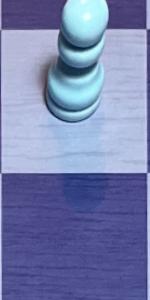
Label: Empty